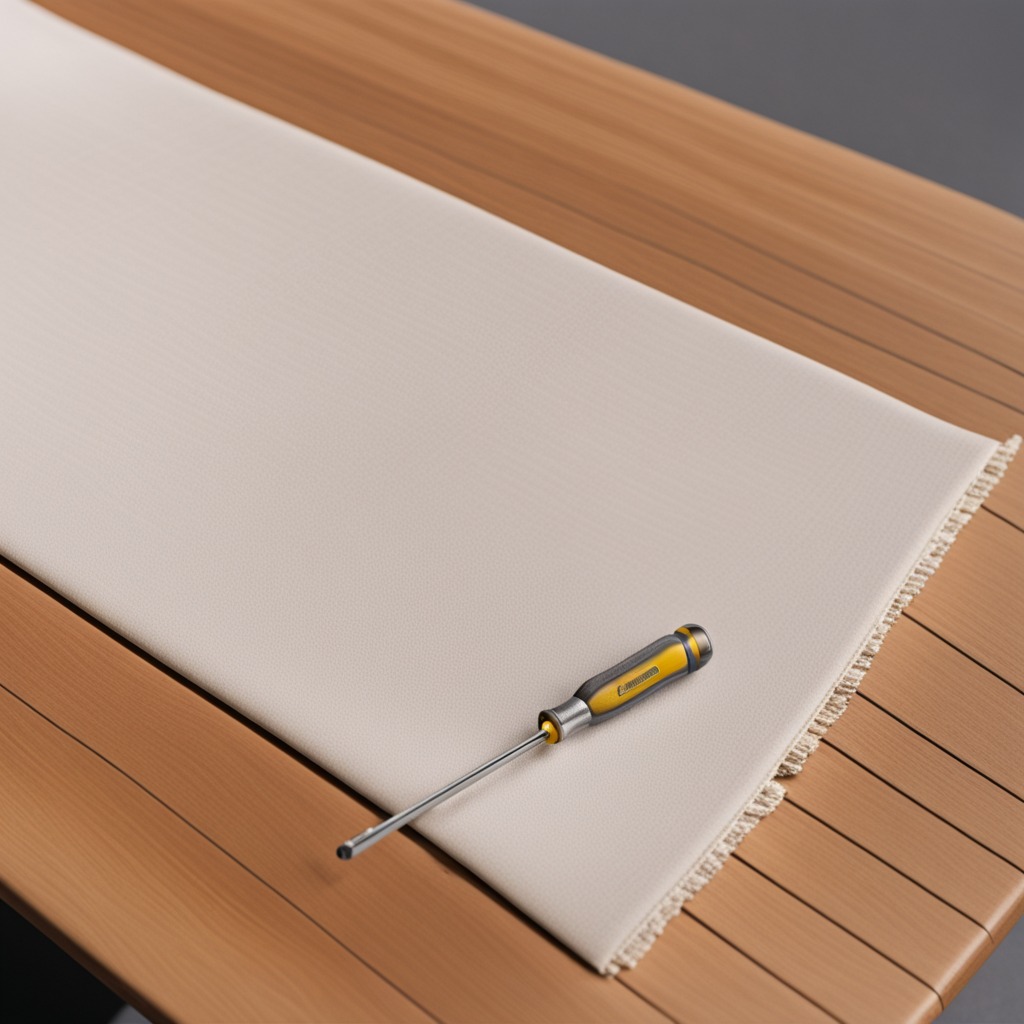
A screwdriver is lying on the wooden table.